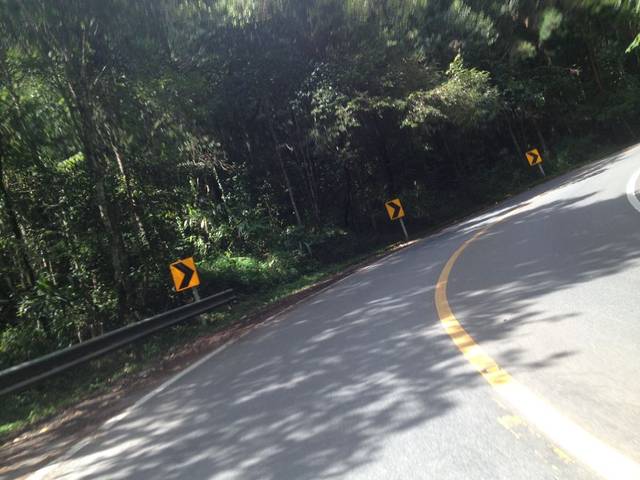
Region: Thailand
Coordinates: 18.8, 98.906